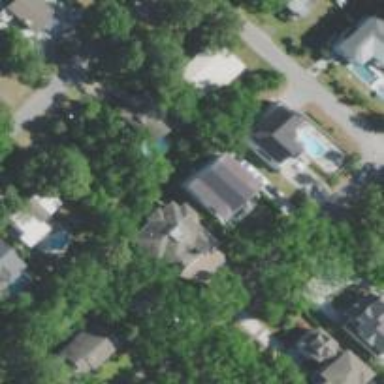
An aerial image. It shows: Neighborhood.